Brain MRI study timepoint: early_postop
T1CE (contrast-enhanced T1) slice:
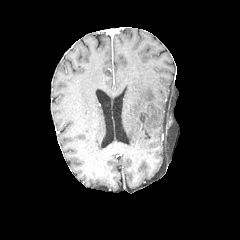
T2-FLAIR slice:
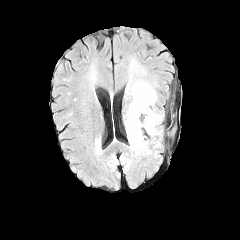